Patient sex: F
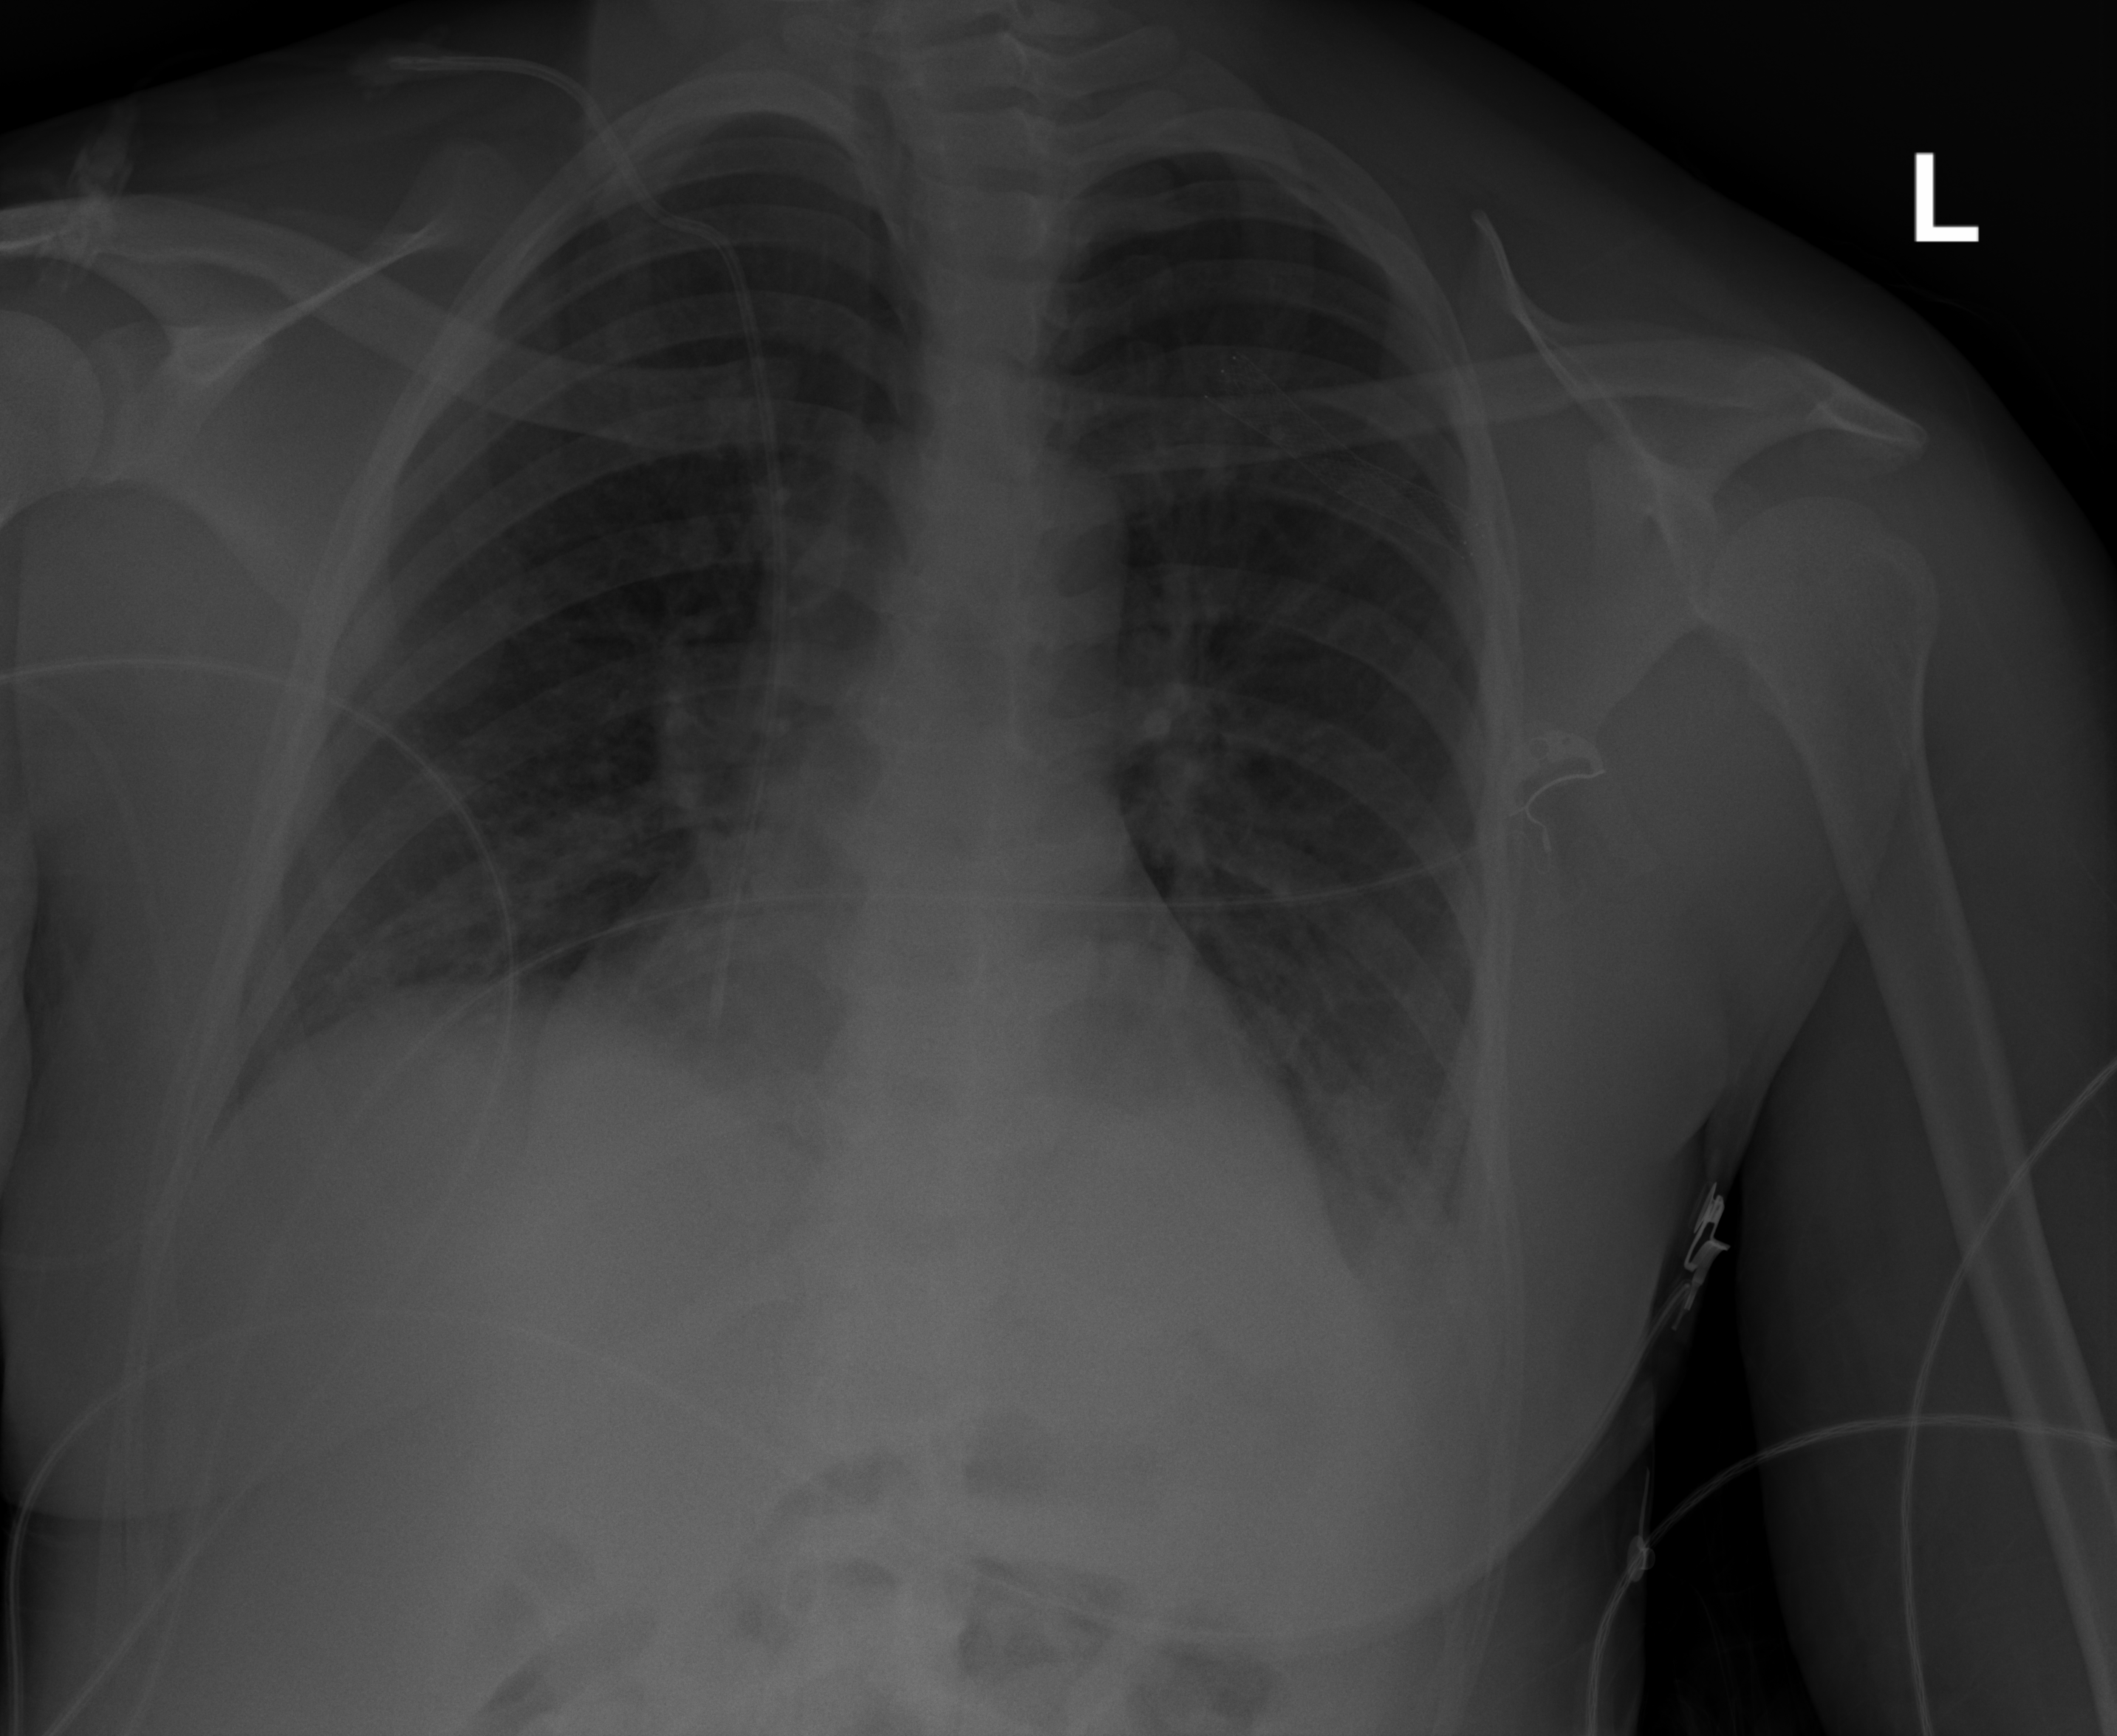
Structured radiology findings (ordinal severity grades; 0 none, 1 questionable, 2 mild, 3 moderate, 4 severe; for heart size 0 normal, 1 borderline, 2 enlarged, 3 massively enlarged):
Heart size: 1
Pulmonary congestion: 2
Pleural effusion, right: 1
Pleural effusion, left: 2
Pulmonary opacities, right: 2
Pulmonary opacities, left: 2
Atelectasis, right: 2
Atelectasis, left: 2